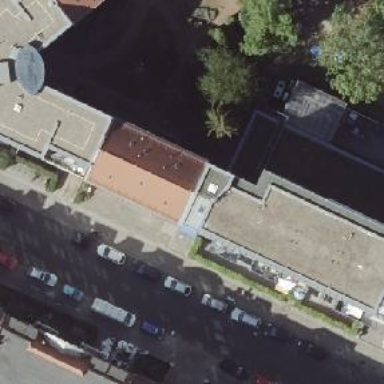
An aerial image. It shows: Building consisting of apartments with double saltbox roof shape.